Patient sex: M
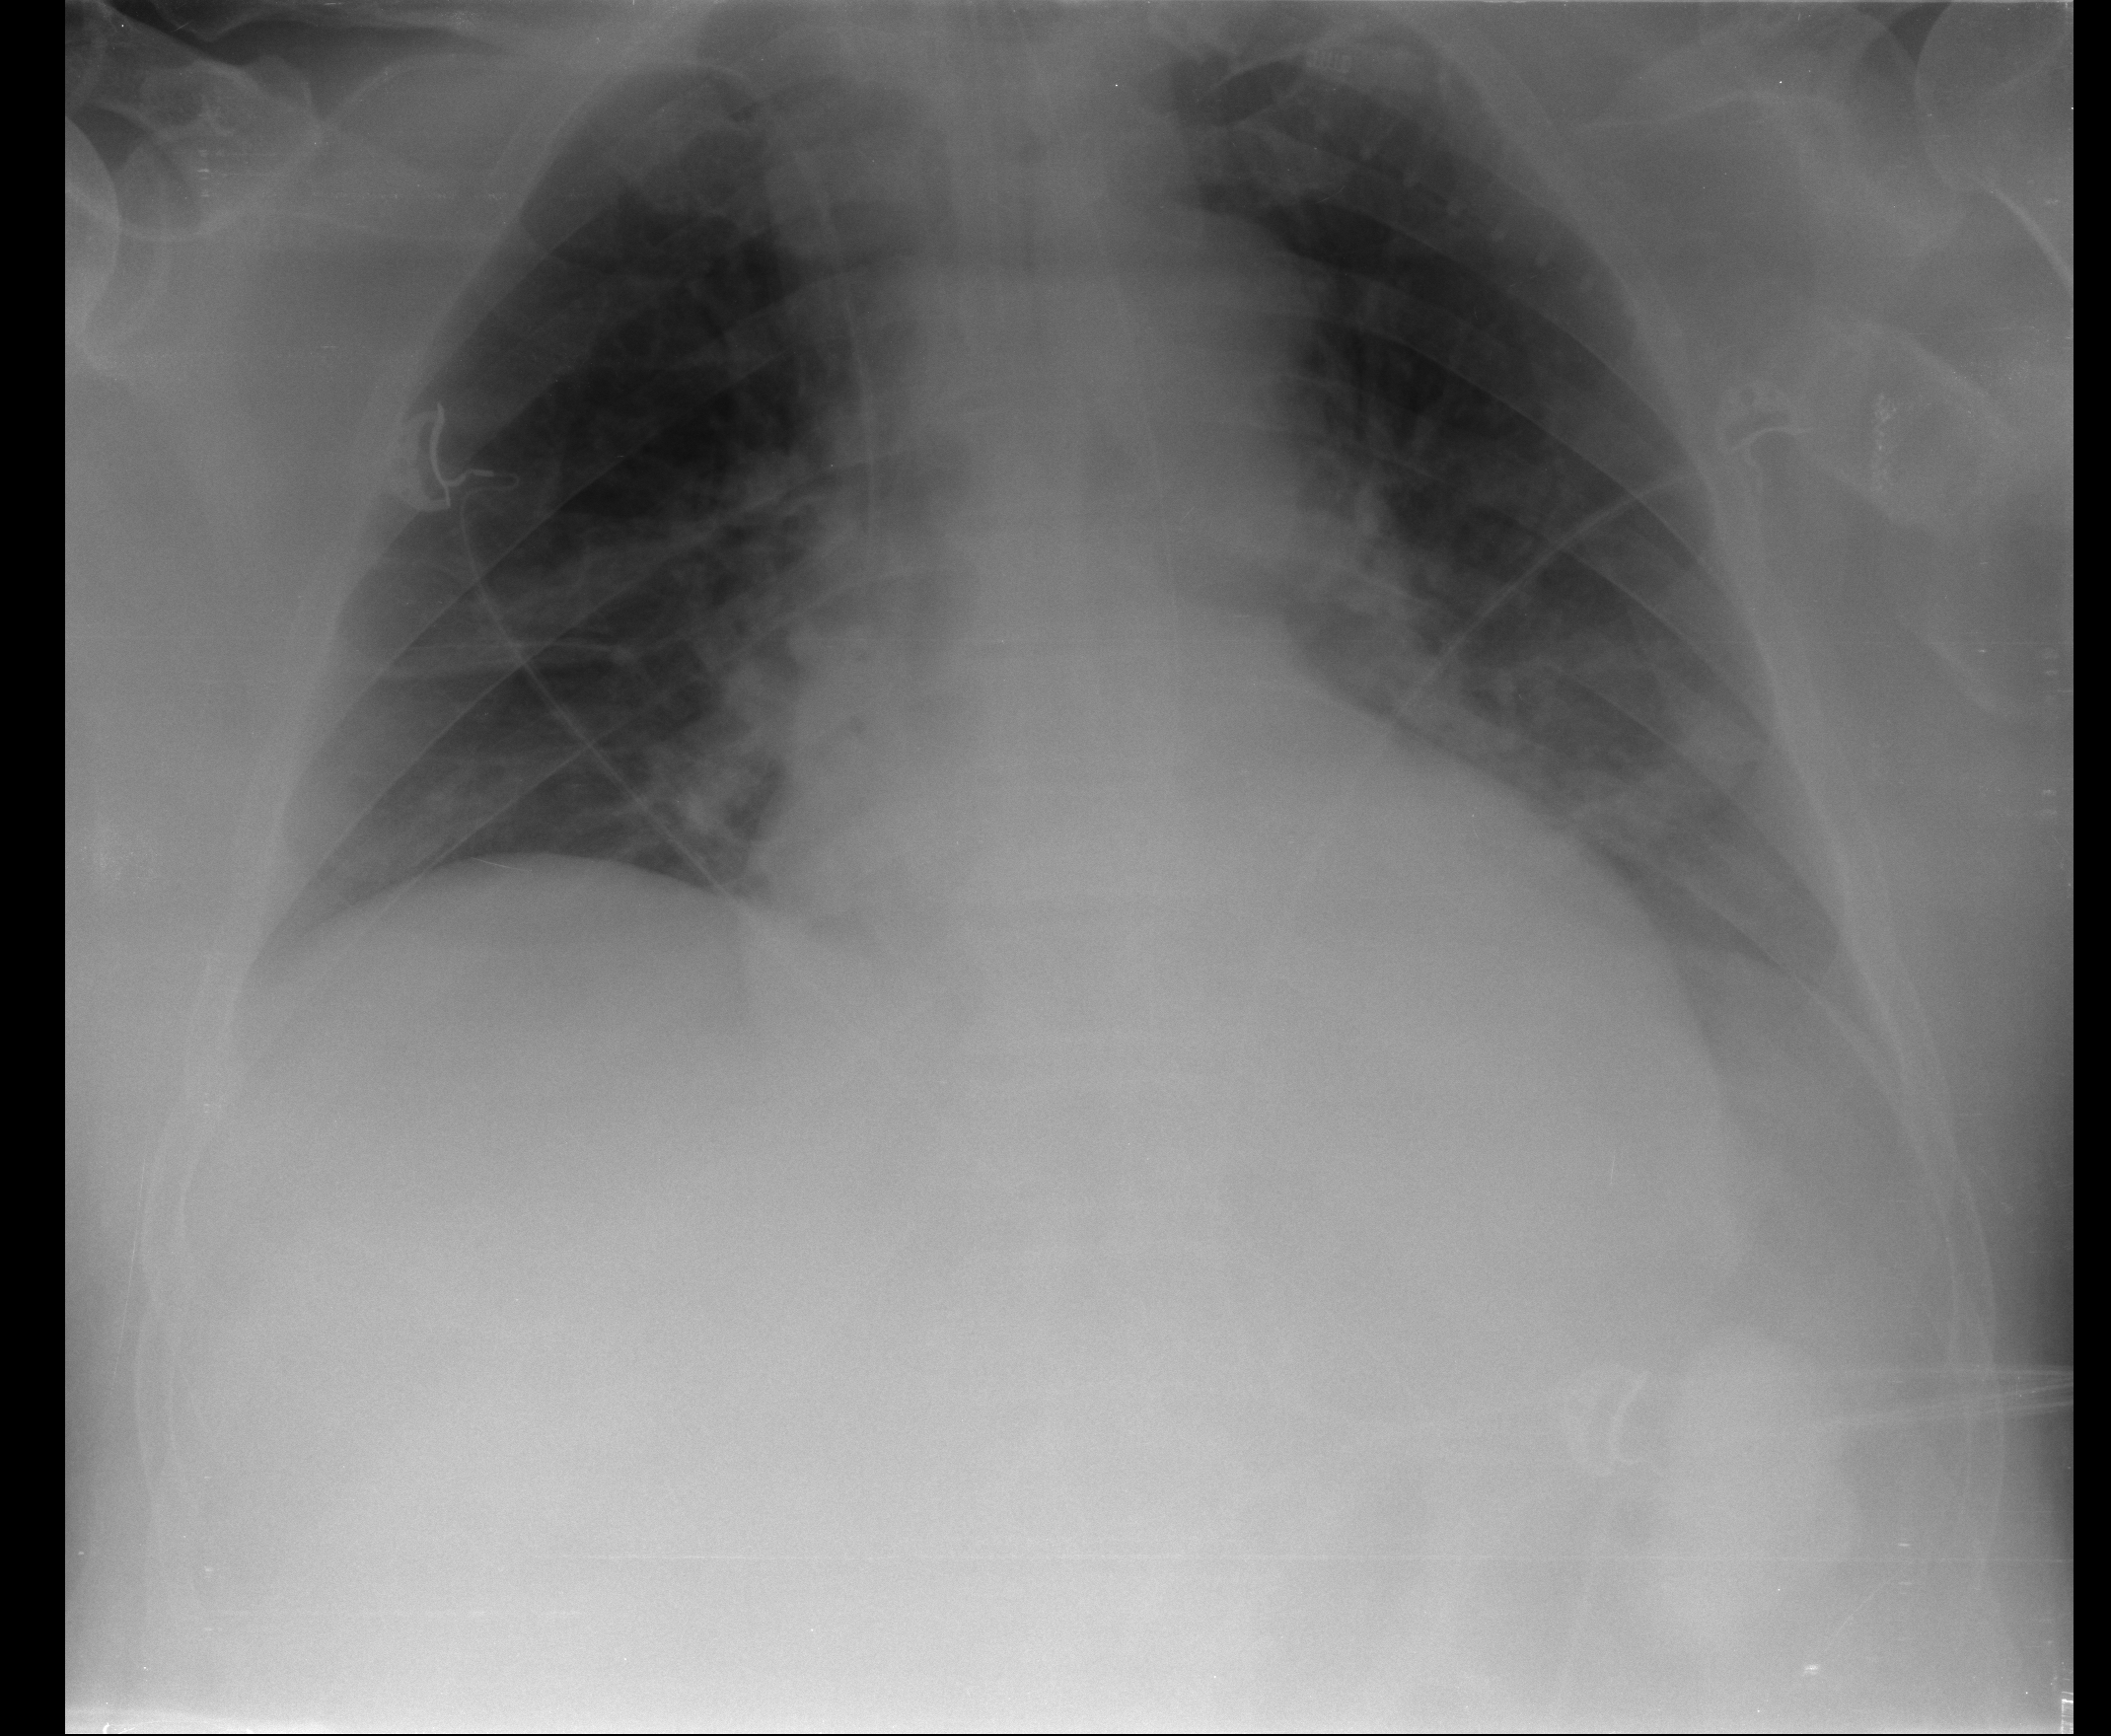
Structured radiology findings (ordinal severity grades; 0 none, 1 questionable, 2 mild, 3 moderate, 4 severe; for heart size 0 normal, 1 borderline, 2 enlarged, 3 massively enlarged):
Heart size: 0
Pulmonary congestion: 2
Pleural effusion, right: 0
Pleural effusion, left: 2
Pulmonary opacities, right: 0
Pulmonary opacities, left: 0
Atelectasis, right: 2
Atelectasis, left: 2